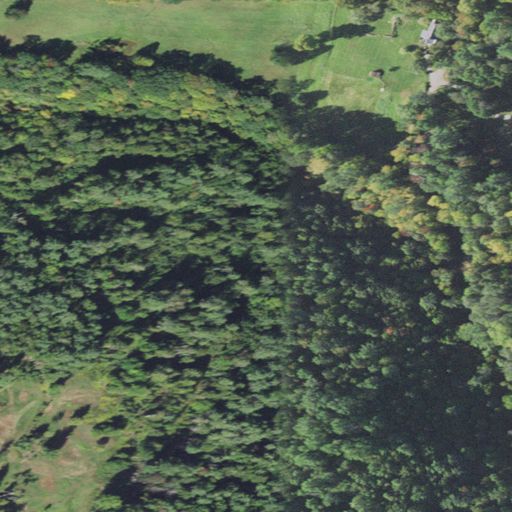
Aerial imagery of valley in New Hampshire named Skunk Hollow containing evergreen forest, pasture, mixed forest, open development, deciduous forest, and medium intensity development